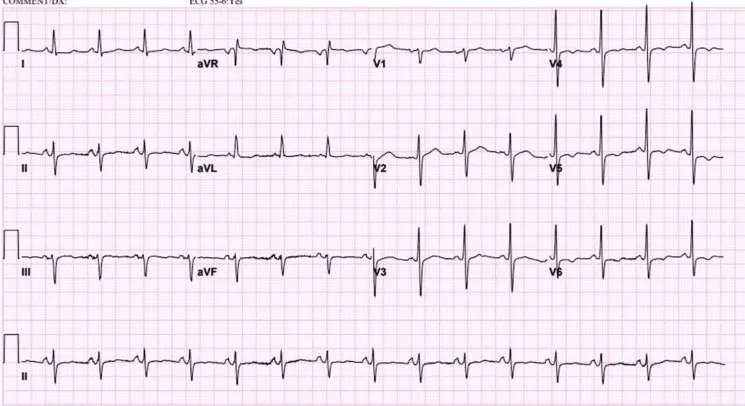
ECG done in 2015: QT segment prolongation and T-wave inversion in V4, V5, and V6.
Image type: electrography (ekg)